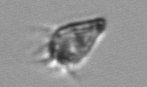
Label: Paratontonia_gracillima